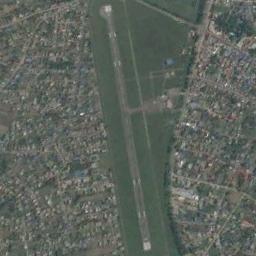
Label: airport